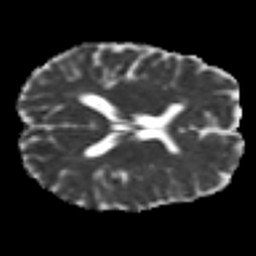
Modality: MD
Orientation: axial
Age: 46
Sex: female
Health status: ill
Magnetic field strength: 3 T
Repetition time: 9 s
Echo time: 0.093 s